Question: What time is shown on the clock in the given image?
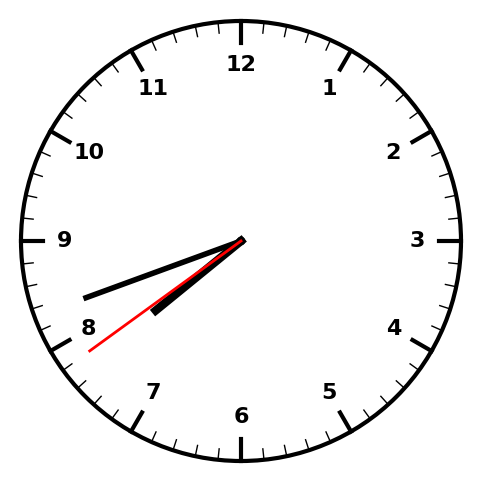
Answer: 07:41:39